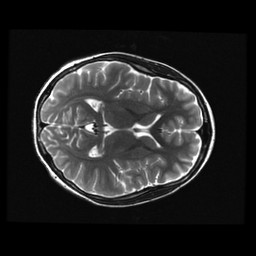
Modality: T2w
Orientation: axial
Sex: female
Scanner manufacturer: ge
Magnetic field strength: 3 T
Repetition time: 5 s
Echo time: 0.101 s